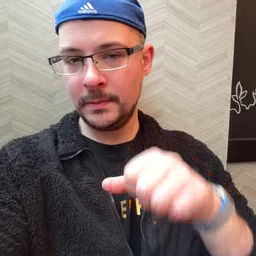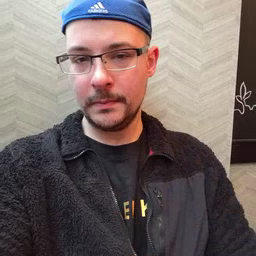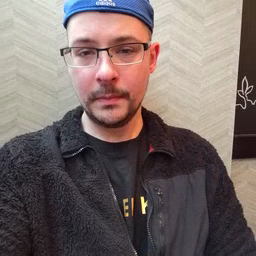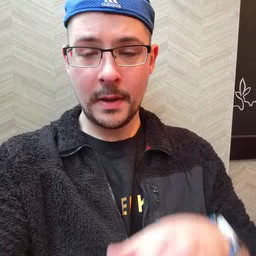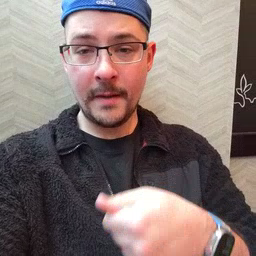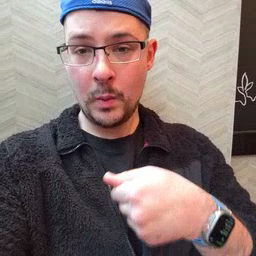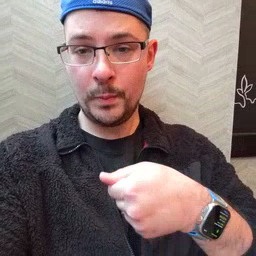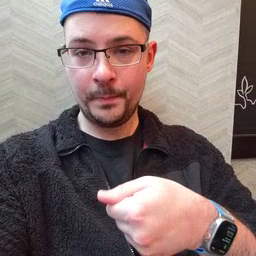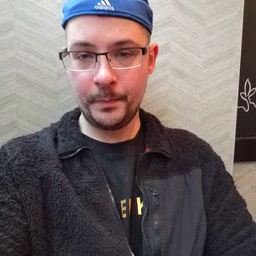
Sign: vacuum